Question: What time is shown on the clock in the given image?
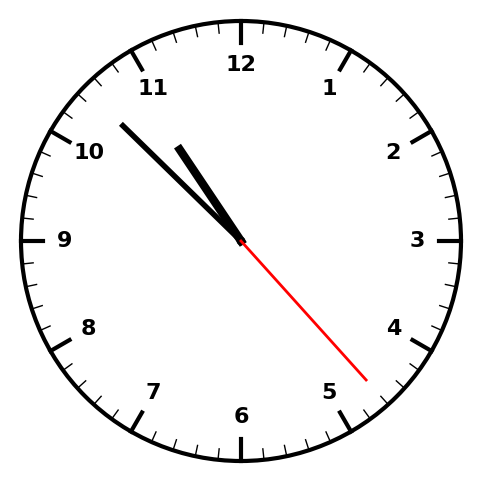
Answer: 10:52:23